Field crop: maize
Growth stage: 2
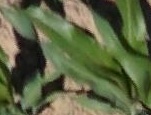
Species: maize